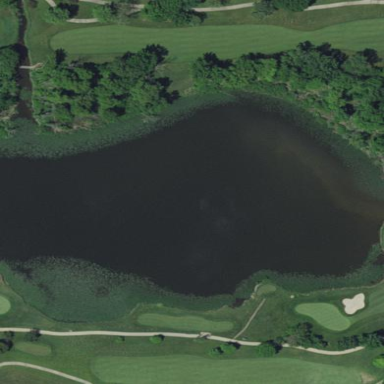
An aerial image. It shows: Lake serving as water hazard for the golf course.